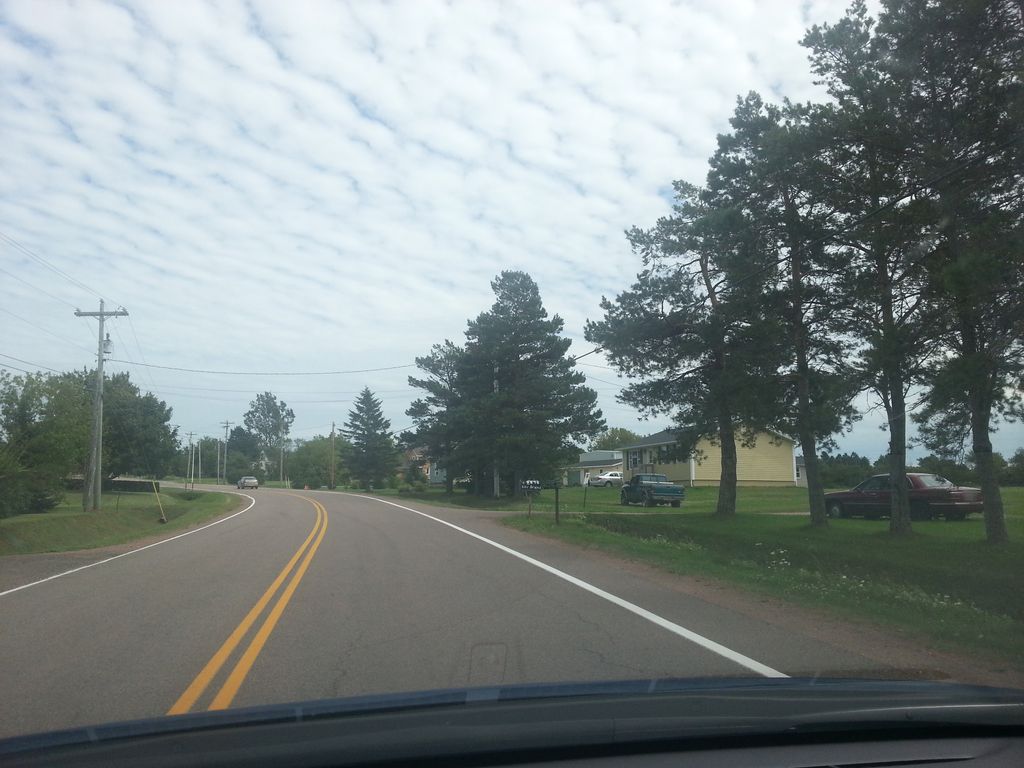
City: charlottetown